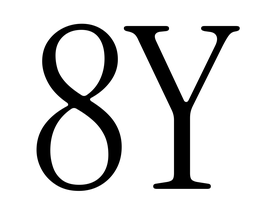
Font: InstrumentSerif-Regular